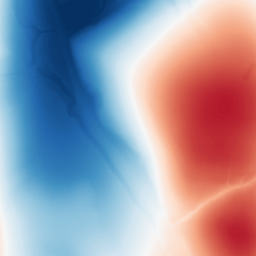
Category: trend_removal
Decomposition family: polynomial
Decomposition parameters: degree: 3
Upsampling method: bicubic_3x
Upsampling parameters: scale: 3
Upsampling scale: 3